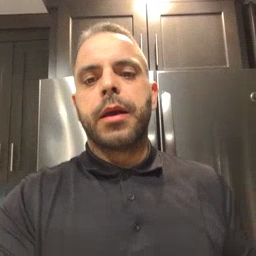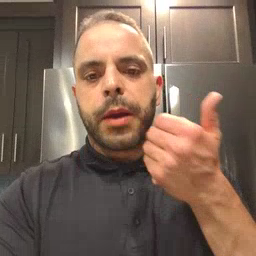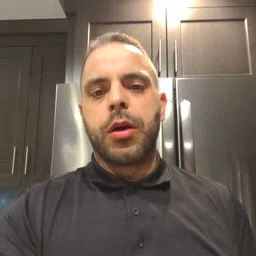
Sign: better